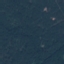
Label: Forest